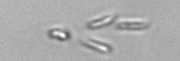
Label: Dinobryon